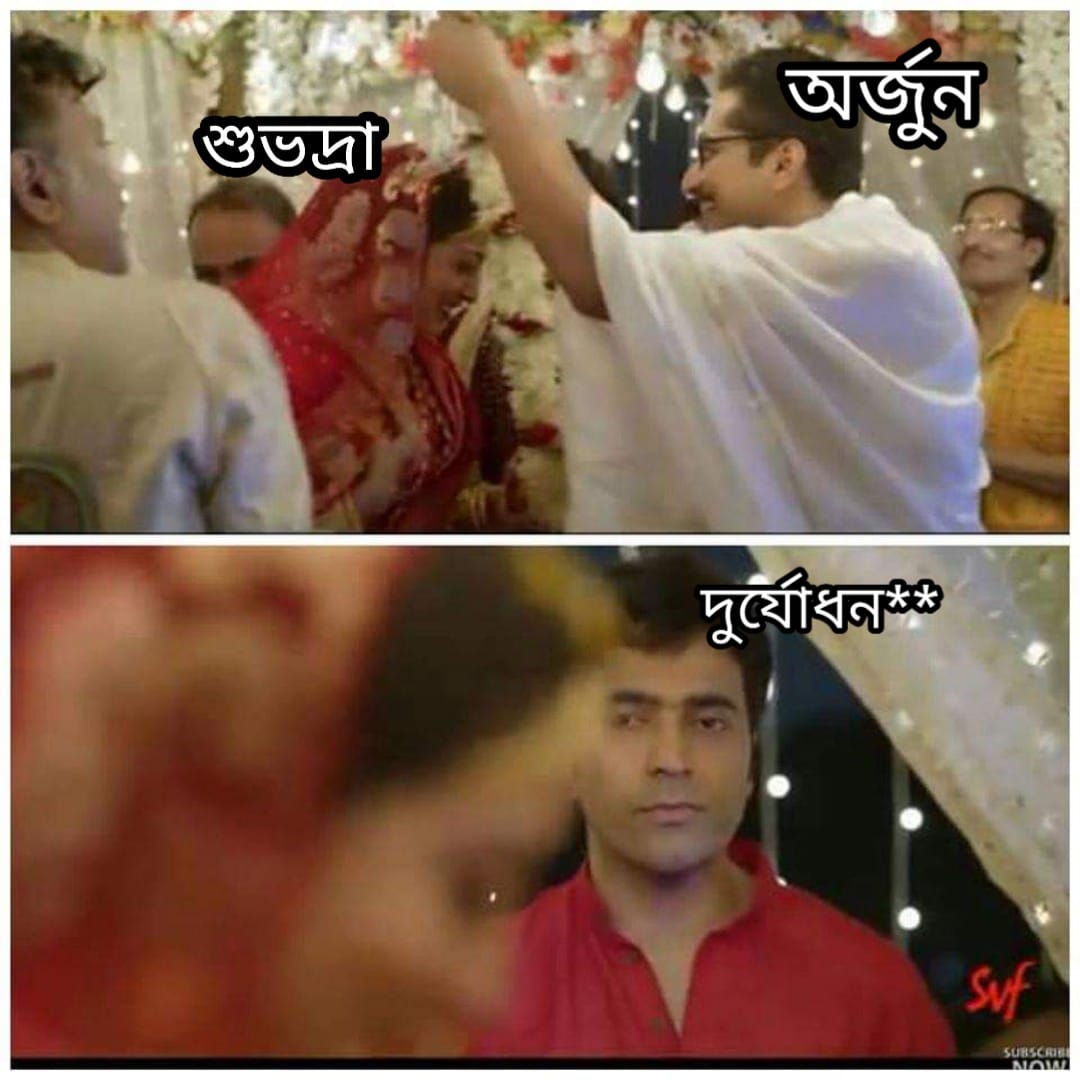
Caption: শুভদ্রা   অর্জুন    দুর্যোধন **
Label: non-hate